Field crop: maize
Growth stage: 2
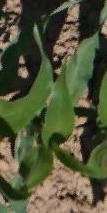
Species: maize